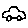
Label: car